Chest X-ray:
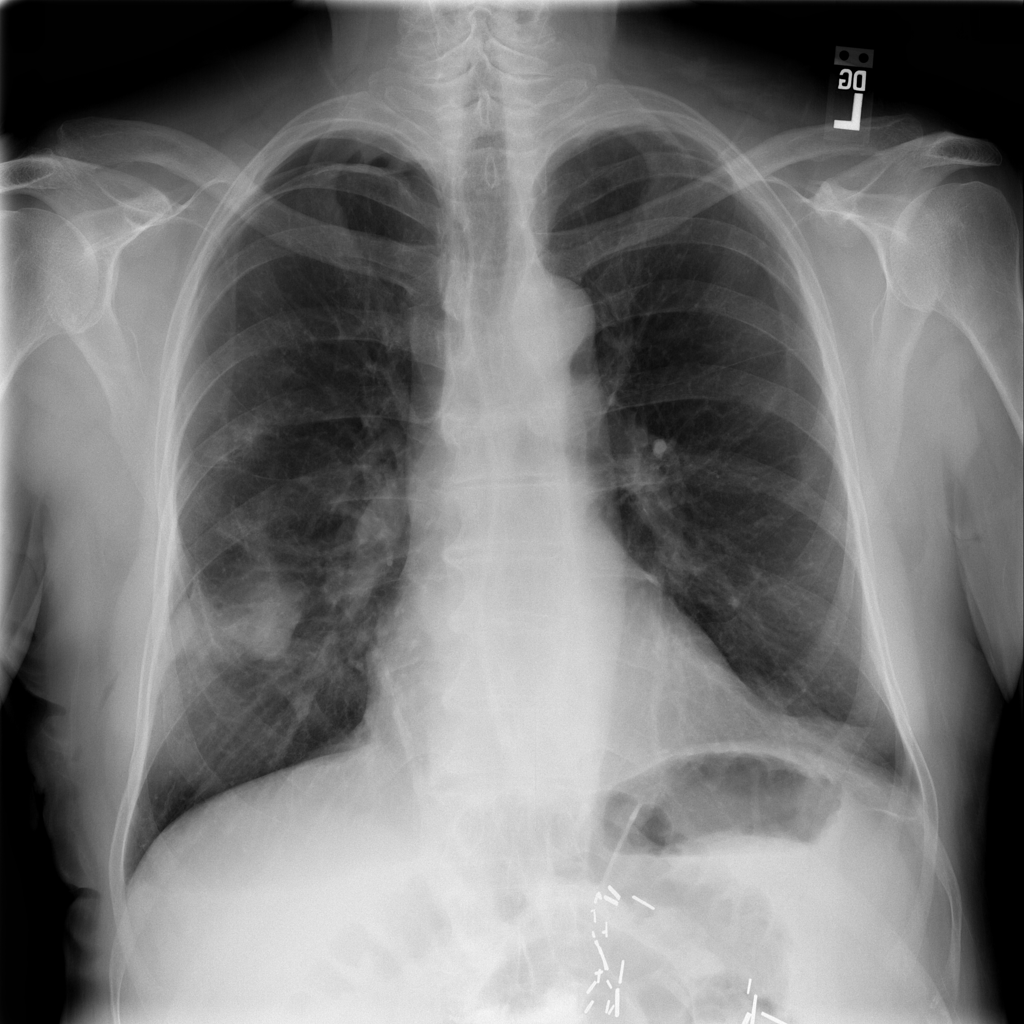
Findings: Pneumothorax, Consolidation, Atelectasis
No abnormal finding: no